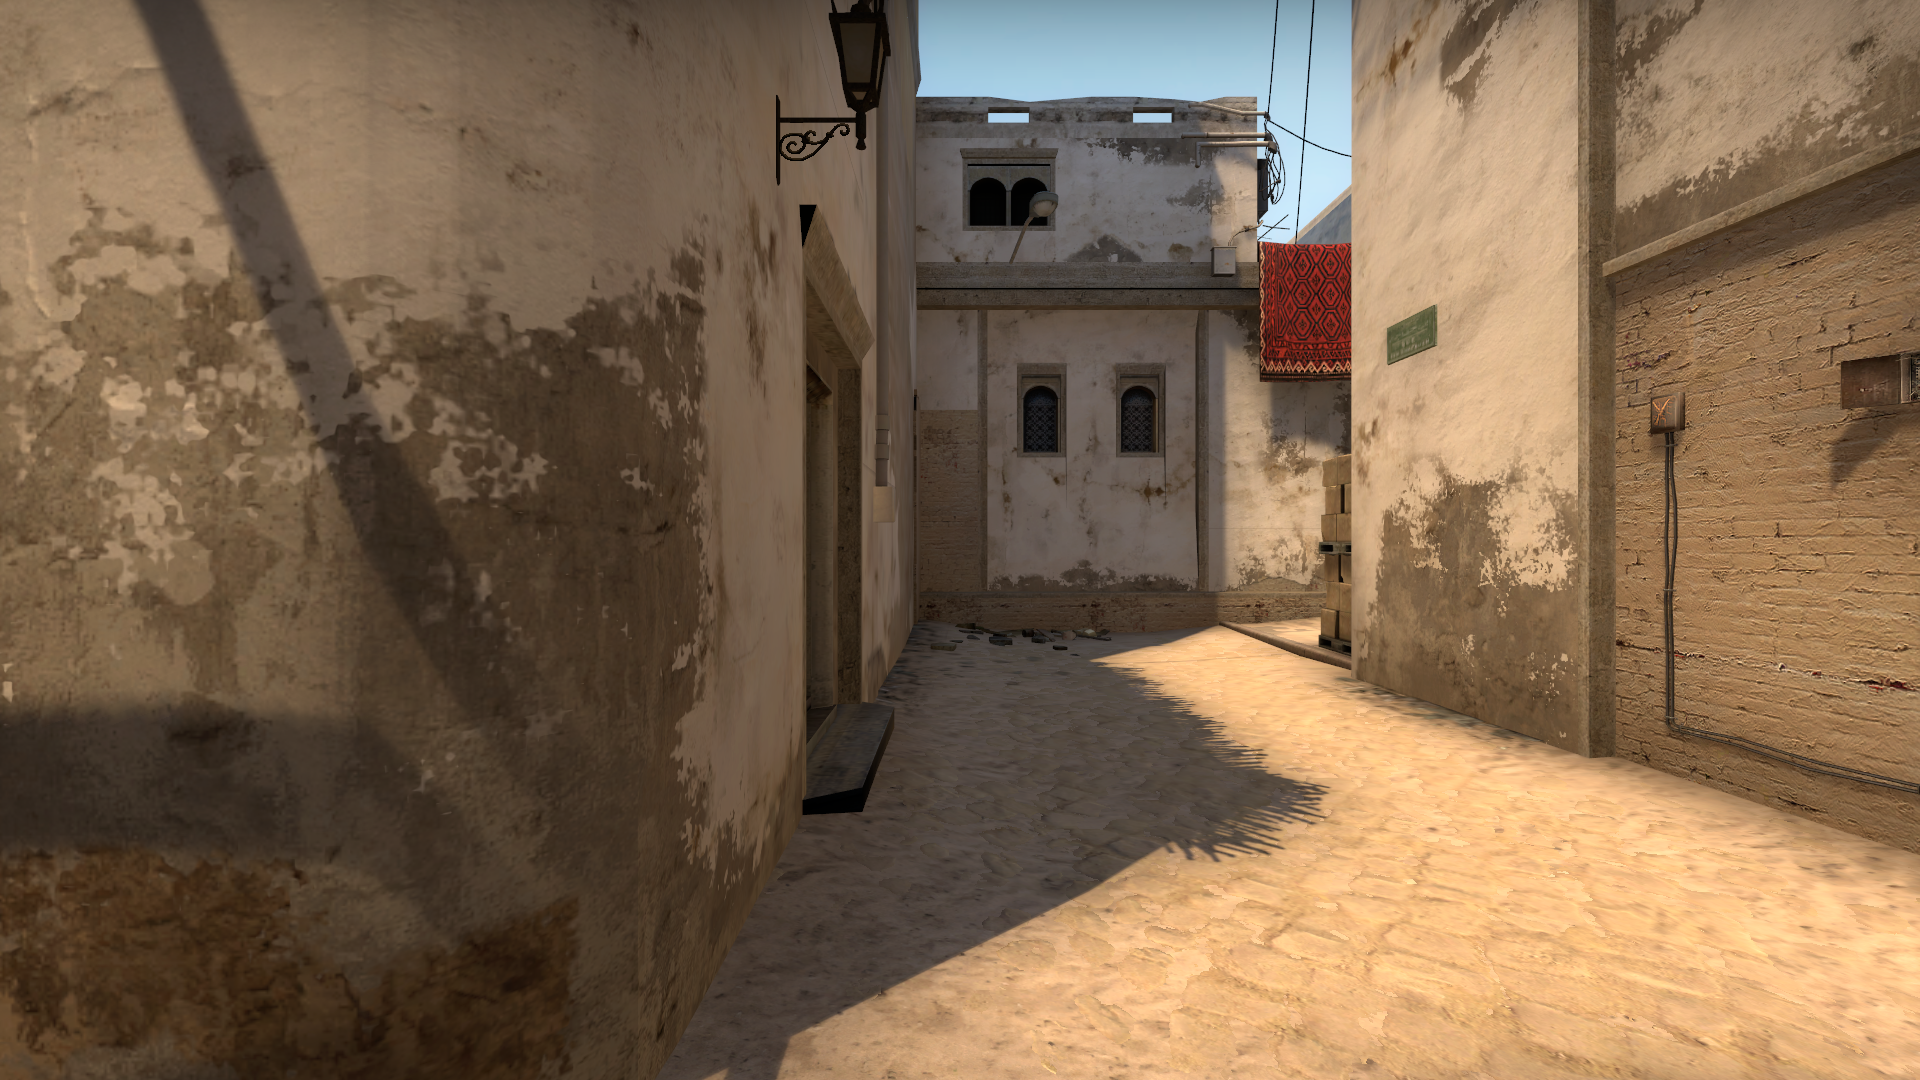
Map: de_mirage